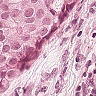
Metastatic tissue present: yes